Question: I have a page on a ASP.NET Web Forms site in which I load one or two IFrames next to each other. One to the left, and one loads to the right. If the one to the left does not need to be filled, only the one on the right needs to be loaded and be fullscreen size.
This used to work, but since I implemented the Bootstrap grid system the IFrames load in very small windows:

The code to accomplish this unwanted effect is loaded in a bootstrap 'row' element with an inner 'col-lg-12':
'''
<div class="row">
<div class="workflow-content col-lg-12">
<asp:ContentPlaceHolder ID="ContentPlaceHolder1" runat="server">
</asp:ContentPlaceHolder>
<asp:Button ID="CloseButton" runat="server" OnClick="CloseButton_Click"
SkinID="WorkflowNavigation" EnableViewState="False"
CausesValidation="False" Text="Close" />
</div>
</div>
'''
Where the following code is injected:
'''
<asp:Content ContentPlaceHolderID="MainContent" ID="Main" runat="server">
<div class="row">
<div class="col-md-6 pull-left" id="ScanFrame" runat="server">
<iframe name="ifrmScan" id="ifrmScan" runat="server"></iframe>
</div>
<div class="col-md-6 pull-right">
<iframe name="ifrm" id="ifrm" runat="server"></iframe>
</div>
</div><!--row-->
</asp:Content>
'''
Programmatically it is accomplished that the left 'ScanFrame' only loads if content is available.
So the unwanted effect is that the IFrames are very small, and that the right is always on the right, even when the left one is unavailable (this is quite logical looking at the CSS, the small width is not, although I think they are related).
Does anyone have any idea how I can accomplish the effect that both IFrames fills the half of the screen when both have content, and that the right is fullscreen when that is the only one with content? It is not necessary to use Bootstrap.
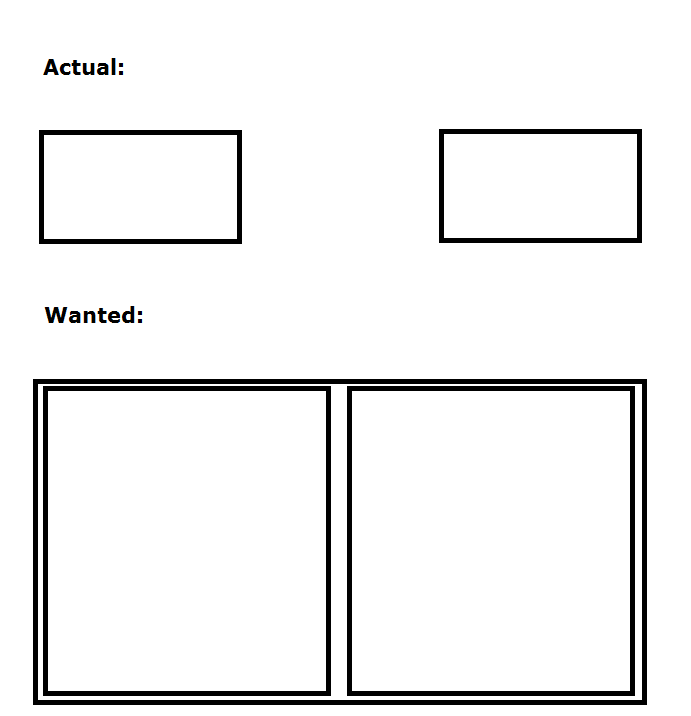
Answer: Set your iframe width to 100%. Your divs are the ones that set the structure correct? So let the iframes fill their space.
Update: iFrames are tricky when it comes to setting their dimensions, you may have to resort to setting their heights manually, or using some form of jQuery to set their sizes on the fly.